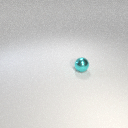
small cyan metal sphere